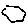
Label: hexagon